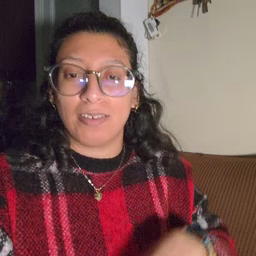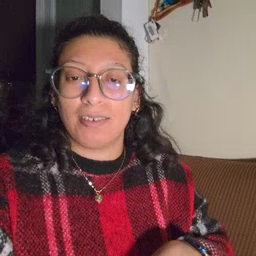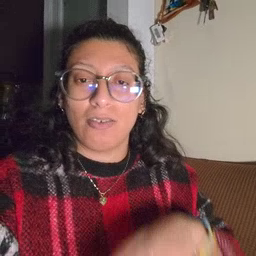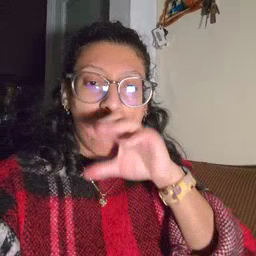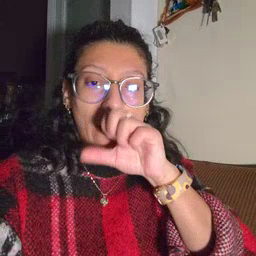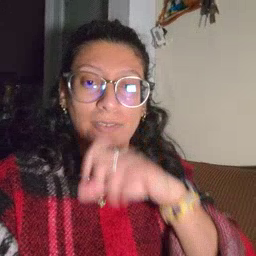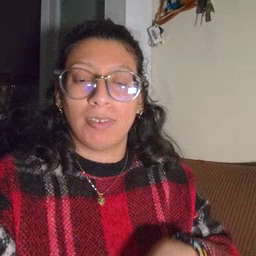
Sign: orange